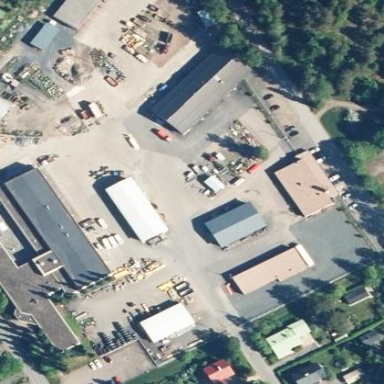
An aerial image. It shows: Industrial area.